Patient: sex F, age 31
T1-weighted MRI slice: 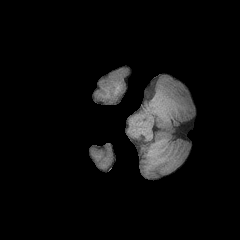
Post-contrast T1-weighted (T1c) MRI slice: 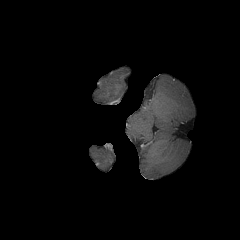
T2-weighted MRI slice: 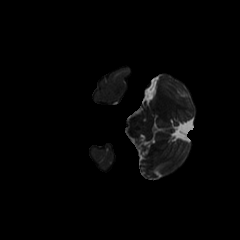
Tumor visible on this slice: no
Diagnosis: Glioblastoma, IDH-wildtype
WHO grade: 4